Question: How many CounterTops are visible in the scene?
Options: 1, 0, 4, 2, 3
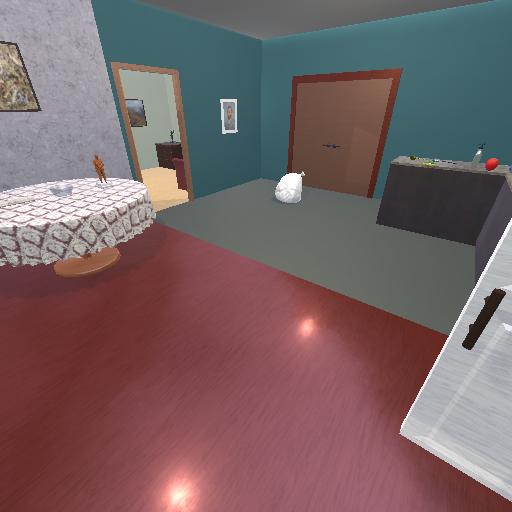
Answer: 1